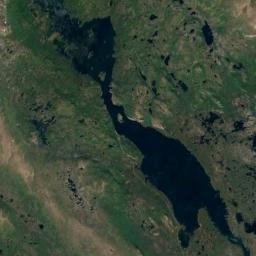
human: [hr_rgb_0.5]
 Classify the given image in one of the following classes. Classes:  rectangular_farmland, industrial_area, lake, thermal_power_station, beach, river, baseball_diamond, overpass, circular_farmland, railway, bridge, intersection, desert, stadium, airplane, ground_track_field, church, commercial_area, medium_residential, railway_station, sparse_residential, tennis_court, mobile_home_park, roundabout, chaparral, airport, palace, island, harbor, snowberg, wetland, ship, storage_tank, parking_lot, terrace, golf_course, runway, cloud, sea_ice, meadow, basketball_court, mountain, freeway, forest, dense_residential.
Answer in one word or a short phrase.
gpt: lake